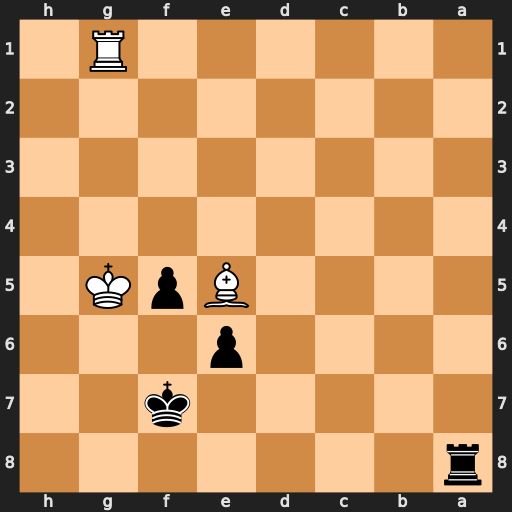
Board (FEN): r7/5k2/4p3/4BpK1/8/8/8/6R1
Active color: b
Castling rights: -
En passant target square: -
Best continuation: Rg8+ Kh4 Rxg1